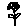
Label: flower